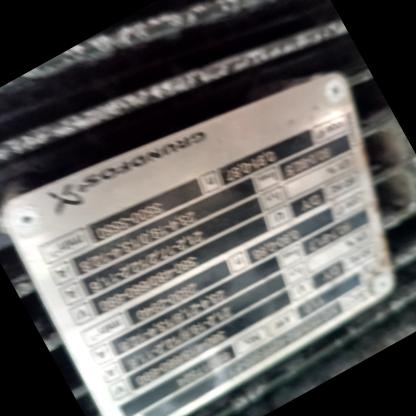
Klasa: tabliczka-znamionowa